Interaction volume radius: 5 \u00c5
Interaction volume height: 15 \u00c5
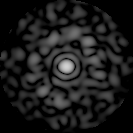
Disorder parameter: 0.831